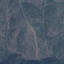
Label: HerbaceousVegetation